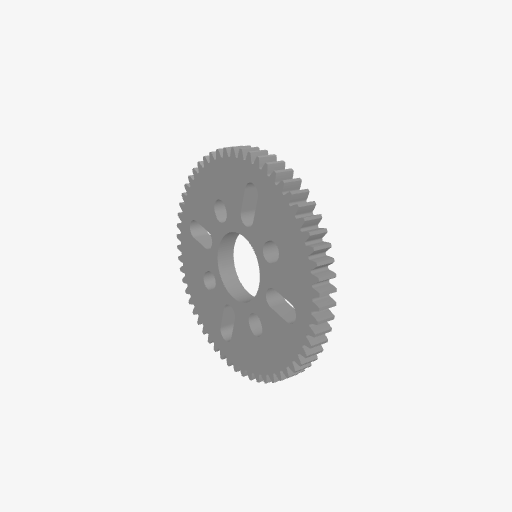
Part: HubMountAcetalGear56T